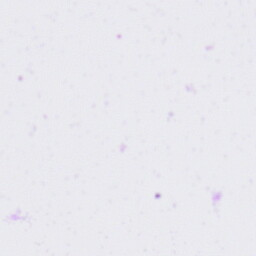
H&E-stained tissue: Tonsil